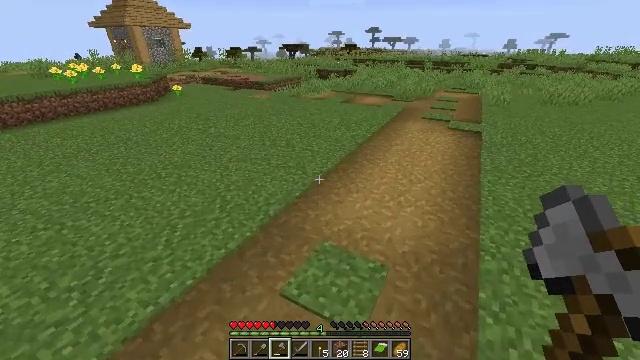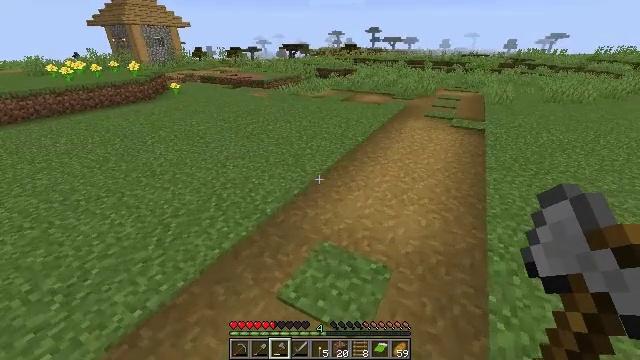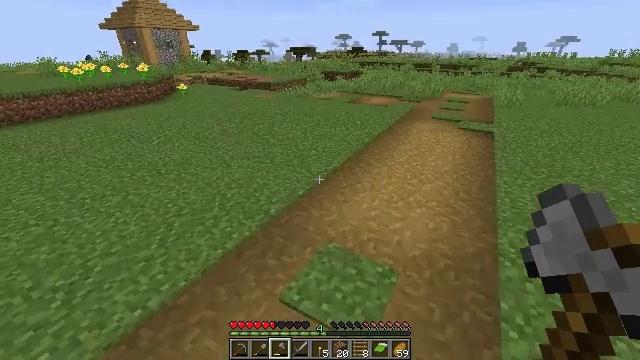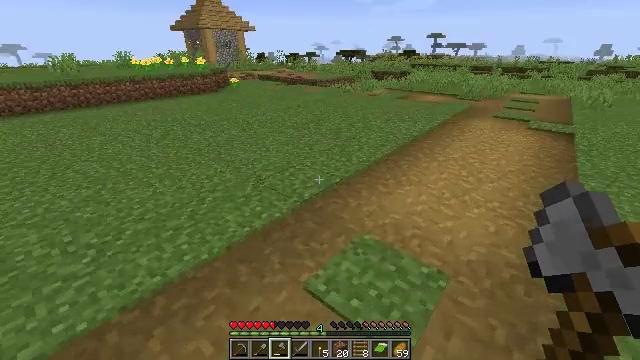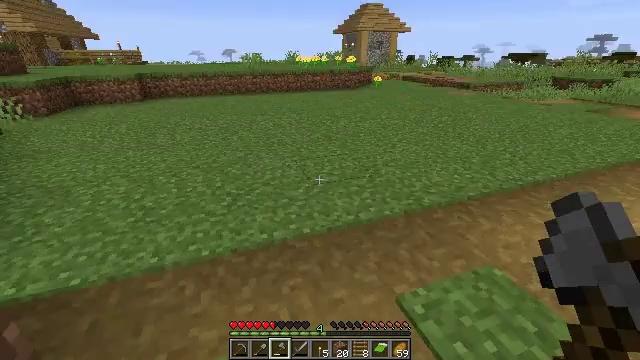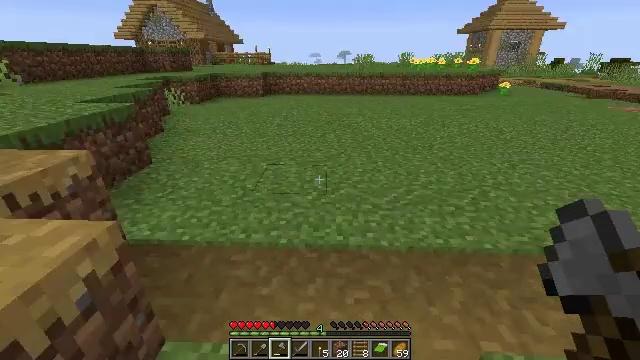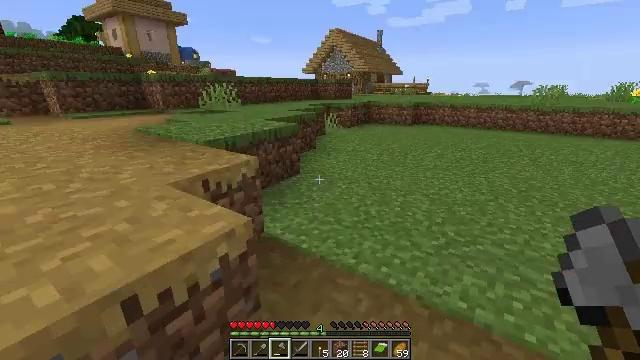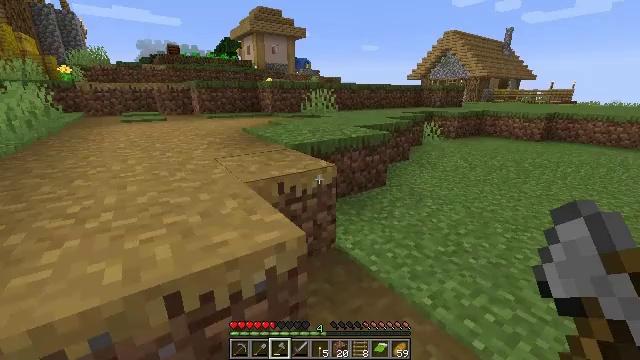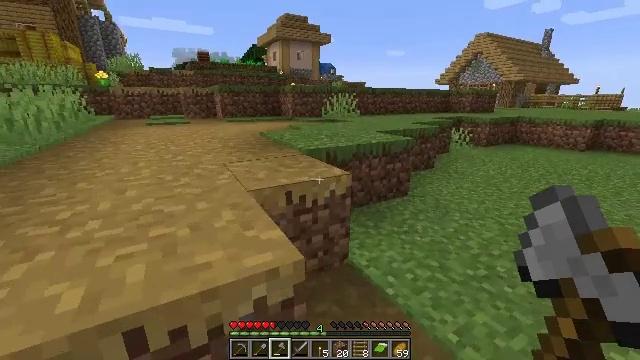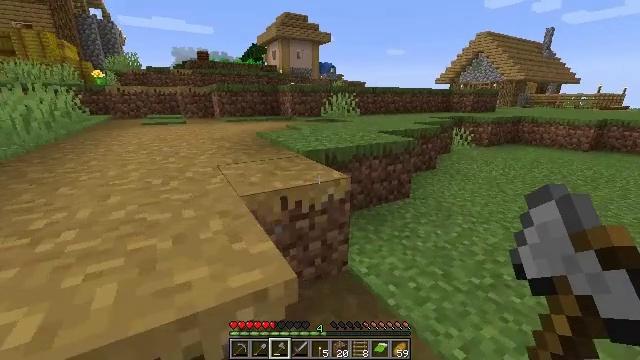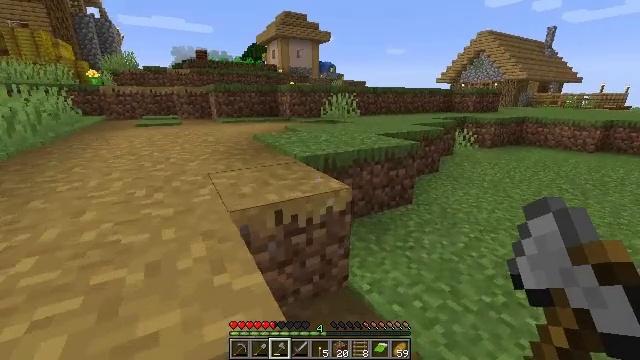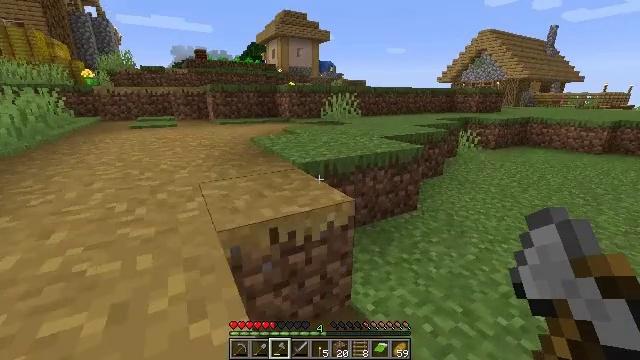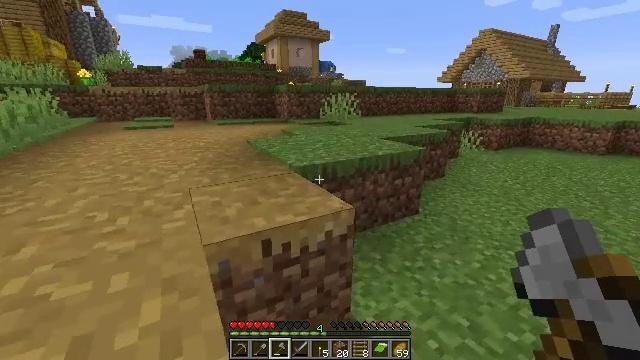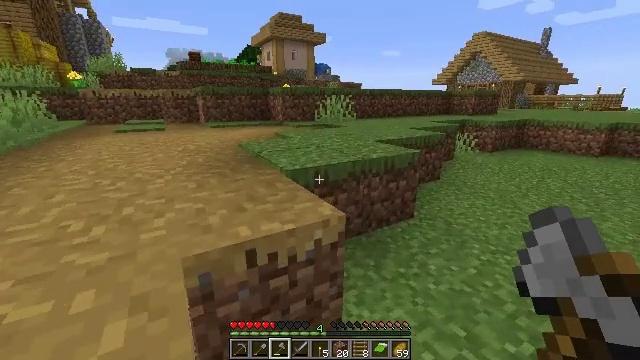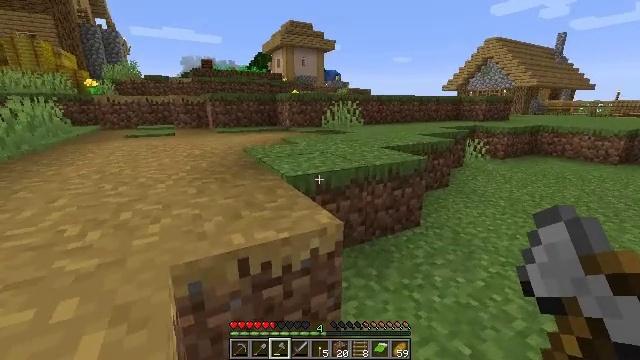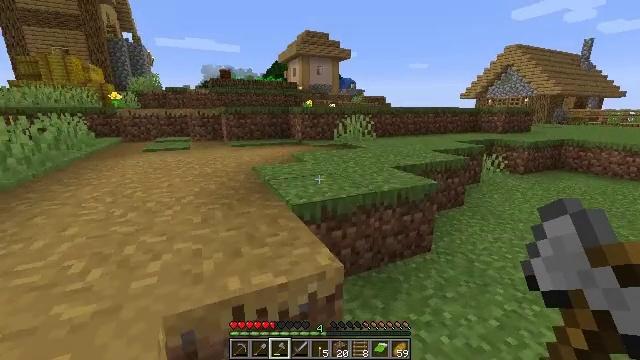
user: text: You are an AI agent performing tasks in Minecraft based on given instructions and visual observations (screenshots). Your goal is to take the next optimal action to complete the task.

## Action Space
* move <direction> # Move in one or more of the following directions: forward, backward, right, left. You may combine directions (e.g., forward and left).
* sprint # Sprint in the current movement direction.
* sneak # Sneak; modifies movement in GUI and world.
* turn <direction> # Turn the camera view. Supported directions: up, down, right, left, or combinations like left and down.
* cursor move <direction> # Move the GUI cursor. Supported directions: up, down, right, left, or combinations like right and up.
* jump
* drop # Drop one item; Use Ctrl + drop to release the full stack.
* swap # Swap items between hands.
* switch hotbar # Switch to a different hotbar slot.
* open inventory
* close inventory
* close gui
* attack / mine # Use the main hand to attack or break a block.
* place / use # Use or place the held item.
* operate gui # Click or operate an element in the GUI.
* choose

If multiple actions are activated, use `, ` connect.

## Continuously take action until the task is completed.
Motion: motion action
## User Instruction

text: Remove a ladder from the inventory.
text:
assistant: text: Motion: move forward
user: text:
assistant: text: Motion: move forward, turn left
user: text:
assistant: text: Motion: move forward, turn left
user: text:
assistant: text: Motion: move forward, turn left
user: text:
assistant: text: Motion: move forward, turn left
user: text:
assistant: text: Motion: move forward, turn left and up
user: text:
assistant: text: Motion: move forward, turn left and up
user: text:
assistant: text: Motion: move forward, turn left
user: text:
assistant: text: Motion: move forward
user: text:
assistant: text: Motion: move forward
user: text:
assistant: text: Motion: move forward
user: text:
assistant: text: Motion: move forward
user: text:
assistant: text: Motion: move forward
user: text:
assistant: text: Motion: move forward, turn left and up
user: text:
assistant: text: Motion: move forward, turn left and up, jump
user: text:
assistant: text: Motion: move forward, turn left, jump
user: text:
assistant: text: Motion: move forward, turn left, jump
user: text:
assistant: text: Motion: move forward and move left, turn left, jump
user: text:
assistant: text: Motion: move forward and move left, turn left, jump
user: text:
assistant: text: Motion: move forward and move left, turn left
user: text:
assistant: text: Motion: move forward and move left, turn left
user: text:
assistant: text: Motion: move forward and move left, turn left
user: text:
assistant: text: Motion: move forward and move left, turn left
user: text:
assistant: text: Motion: move forward and move left
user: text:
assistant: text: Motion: move forward and move left
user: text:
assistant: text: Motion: move forward
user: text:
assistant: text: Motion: move forward, jump
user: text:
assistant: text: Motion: move forward, jump
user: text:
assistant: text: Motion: move forward, jump
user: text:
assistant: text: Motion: move forward, turn right and down, jump